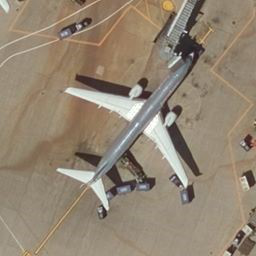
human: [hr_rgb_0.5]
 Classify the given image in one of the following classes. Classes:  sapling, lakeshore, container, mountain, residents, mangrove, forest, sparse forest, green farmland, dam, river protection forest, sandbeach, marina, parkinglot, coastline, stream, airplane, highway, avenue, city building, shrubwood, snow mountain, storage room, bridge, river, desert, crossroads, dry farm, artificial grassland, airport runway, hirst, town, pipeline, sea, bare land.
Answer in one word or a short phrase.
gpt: airplane